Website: apple-inc
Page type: payment
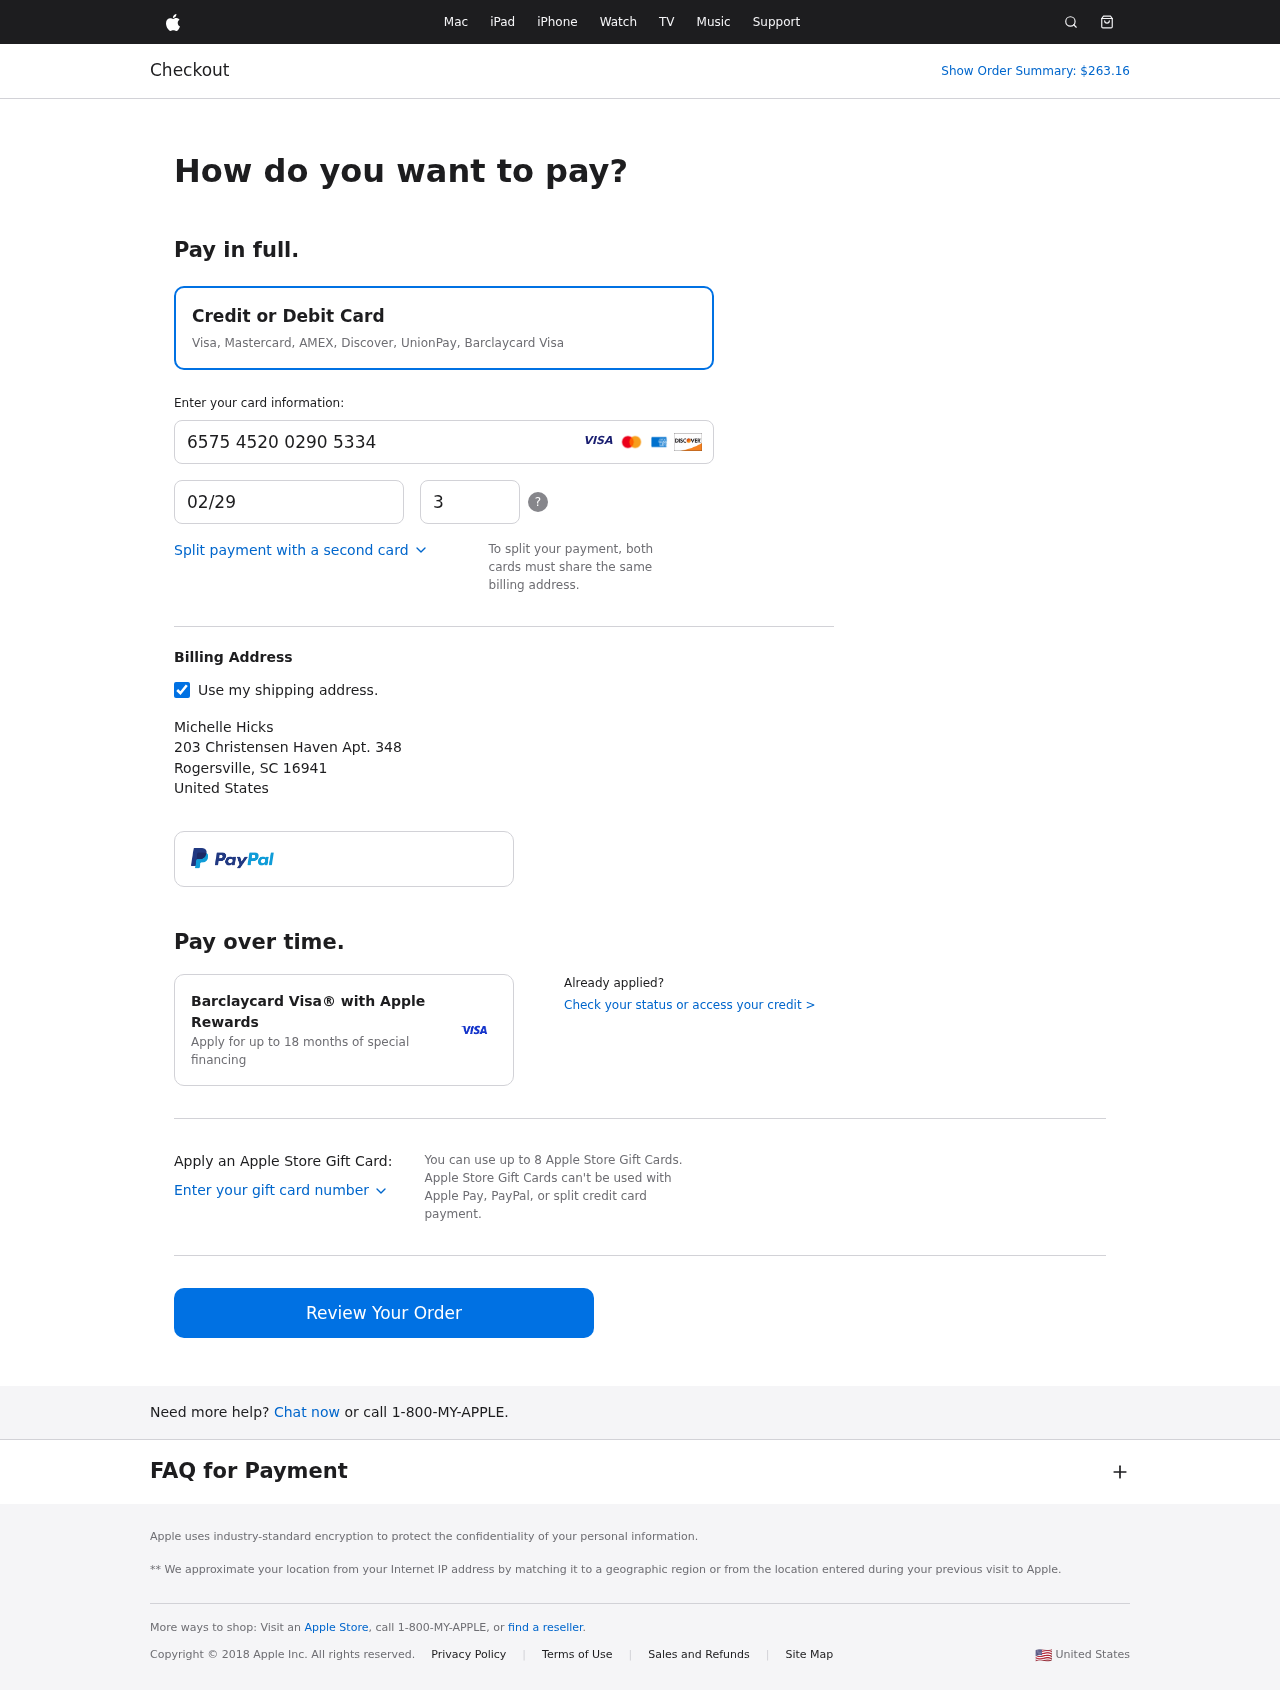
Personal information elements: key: PII_CARD_CVV
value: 343
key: PII_CARD_EXPIRY
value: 02/29
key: PII_CARD_NUMBER
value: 6575 4520 0290 5334
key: PII_CITY
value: Rogersville
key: PII_COUNTRY
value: United States
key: PII_FULLNAME
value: Michelle Hicks
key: PII_POSTCODE
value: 16941
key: PII_STATE_ABBR
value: SC
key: PII_STREET
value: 203 Christensen Haven Apt. 348
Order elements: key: ORDER_TOTAL
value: Show Order Summary: $263.16